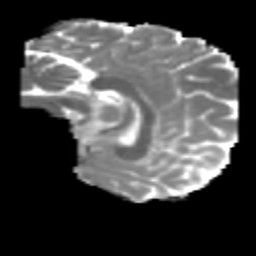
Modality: MD
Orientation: sagittal
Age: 25
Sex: male
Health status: healthy
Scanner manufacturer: philips
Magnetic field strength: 3 T
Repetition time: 10.355 s
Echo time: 0.0712 s